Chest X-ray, AP view. Patient: 59 years old, sex M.
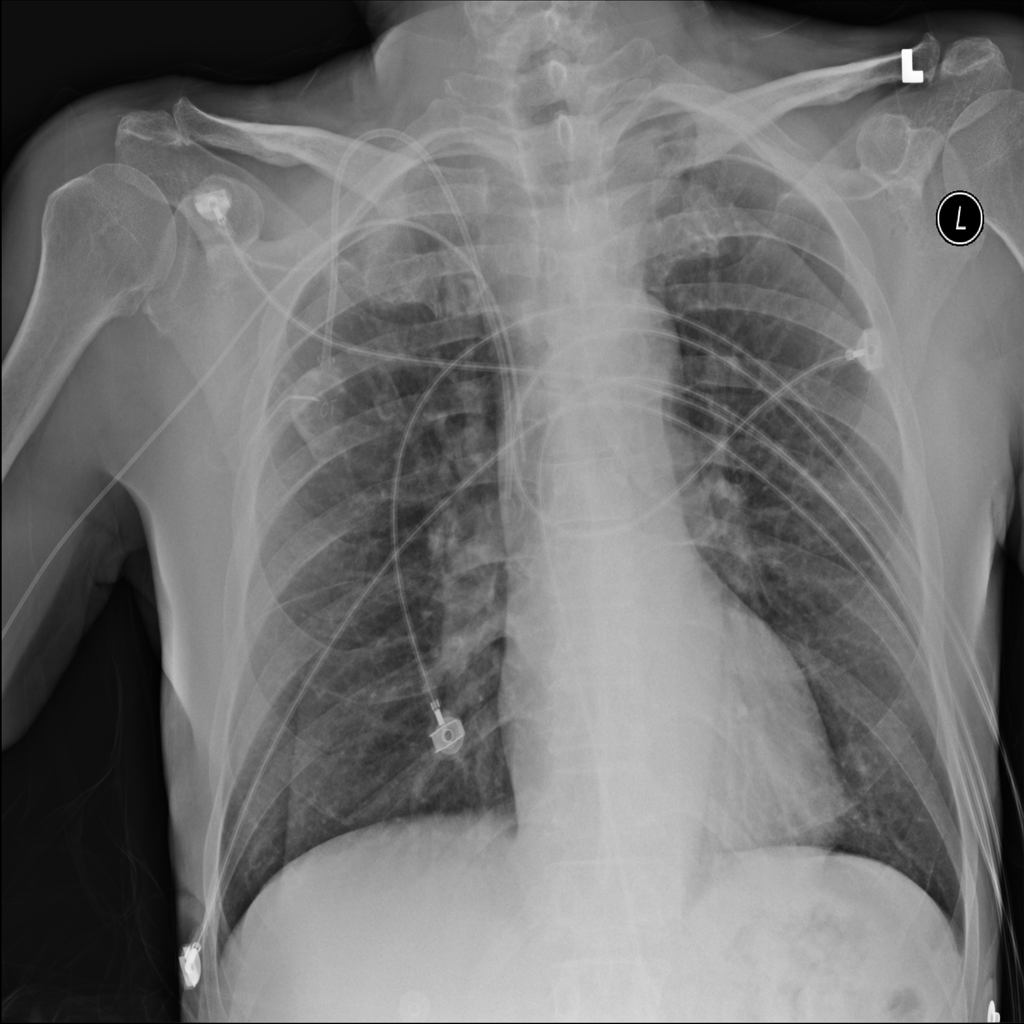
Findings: No Finding